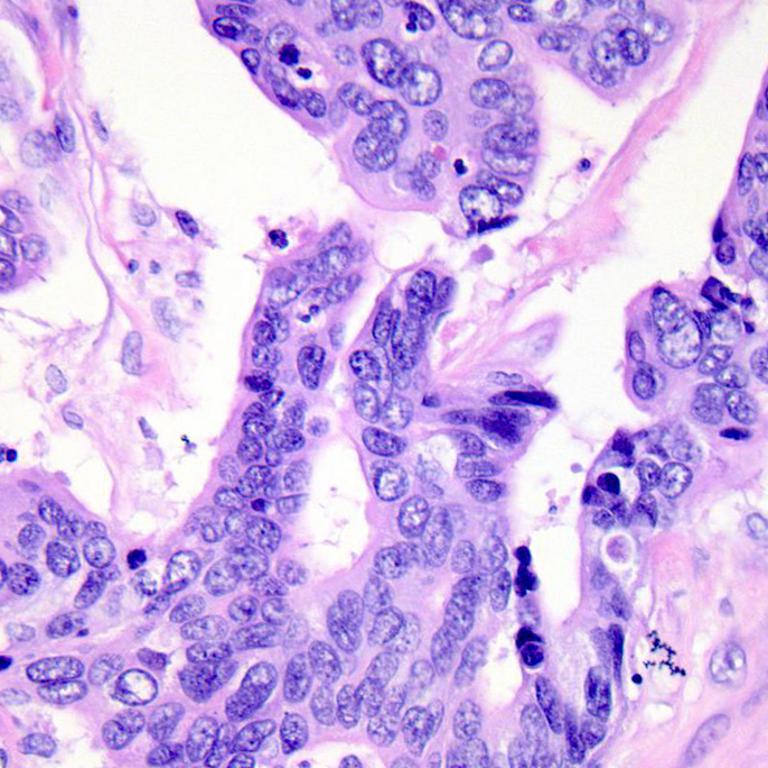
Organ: colon
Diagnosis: adenocarcinomas